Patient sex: M
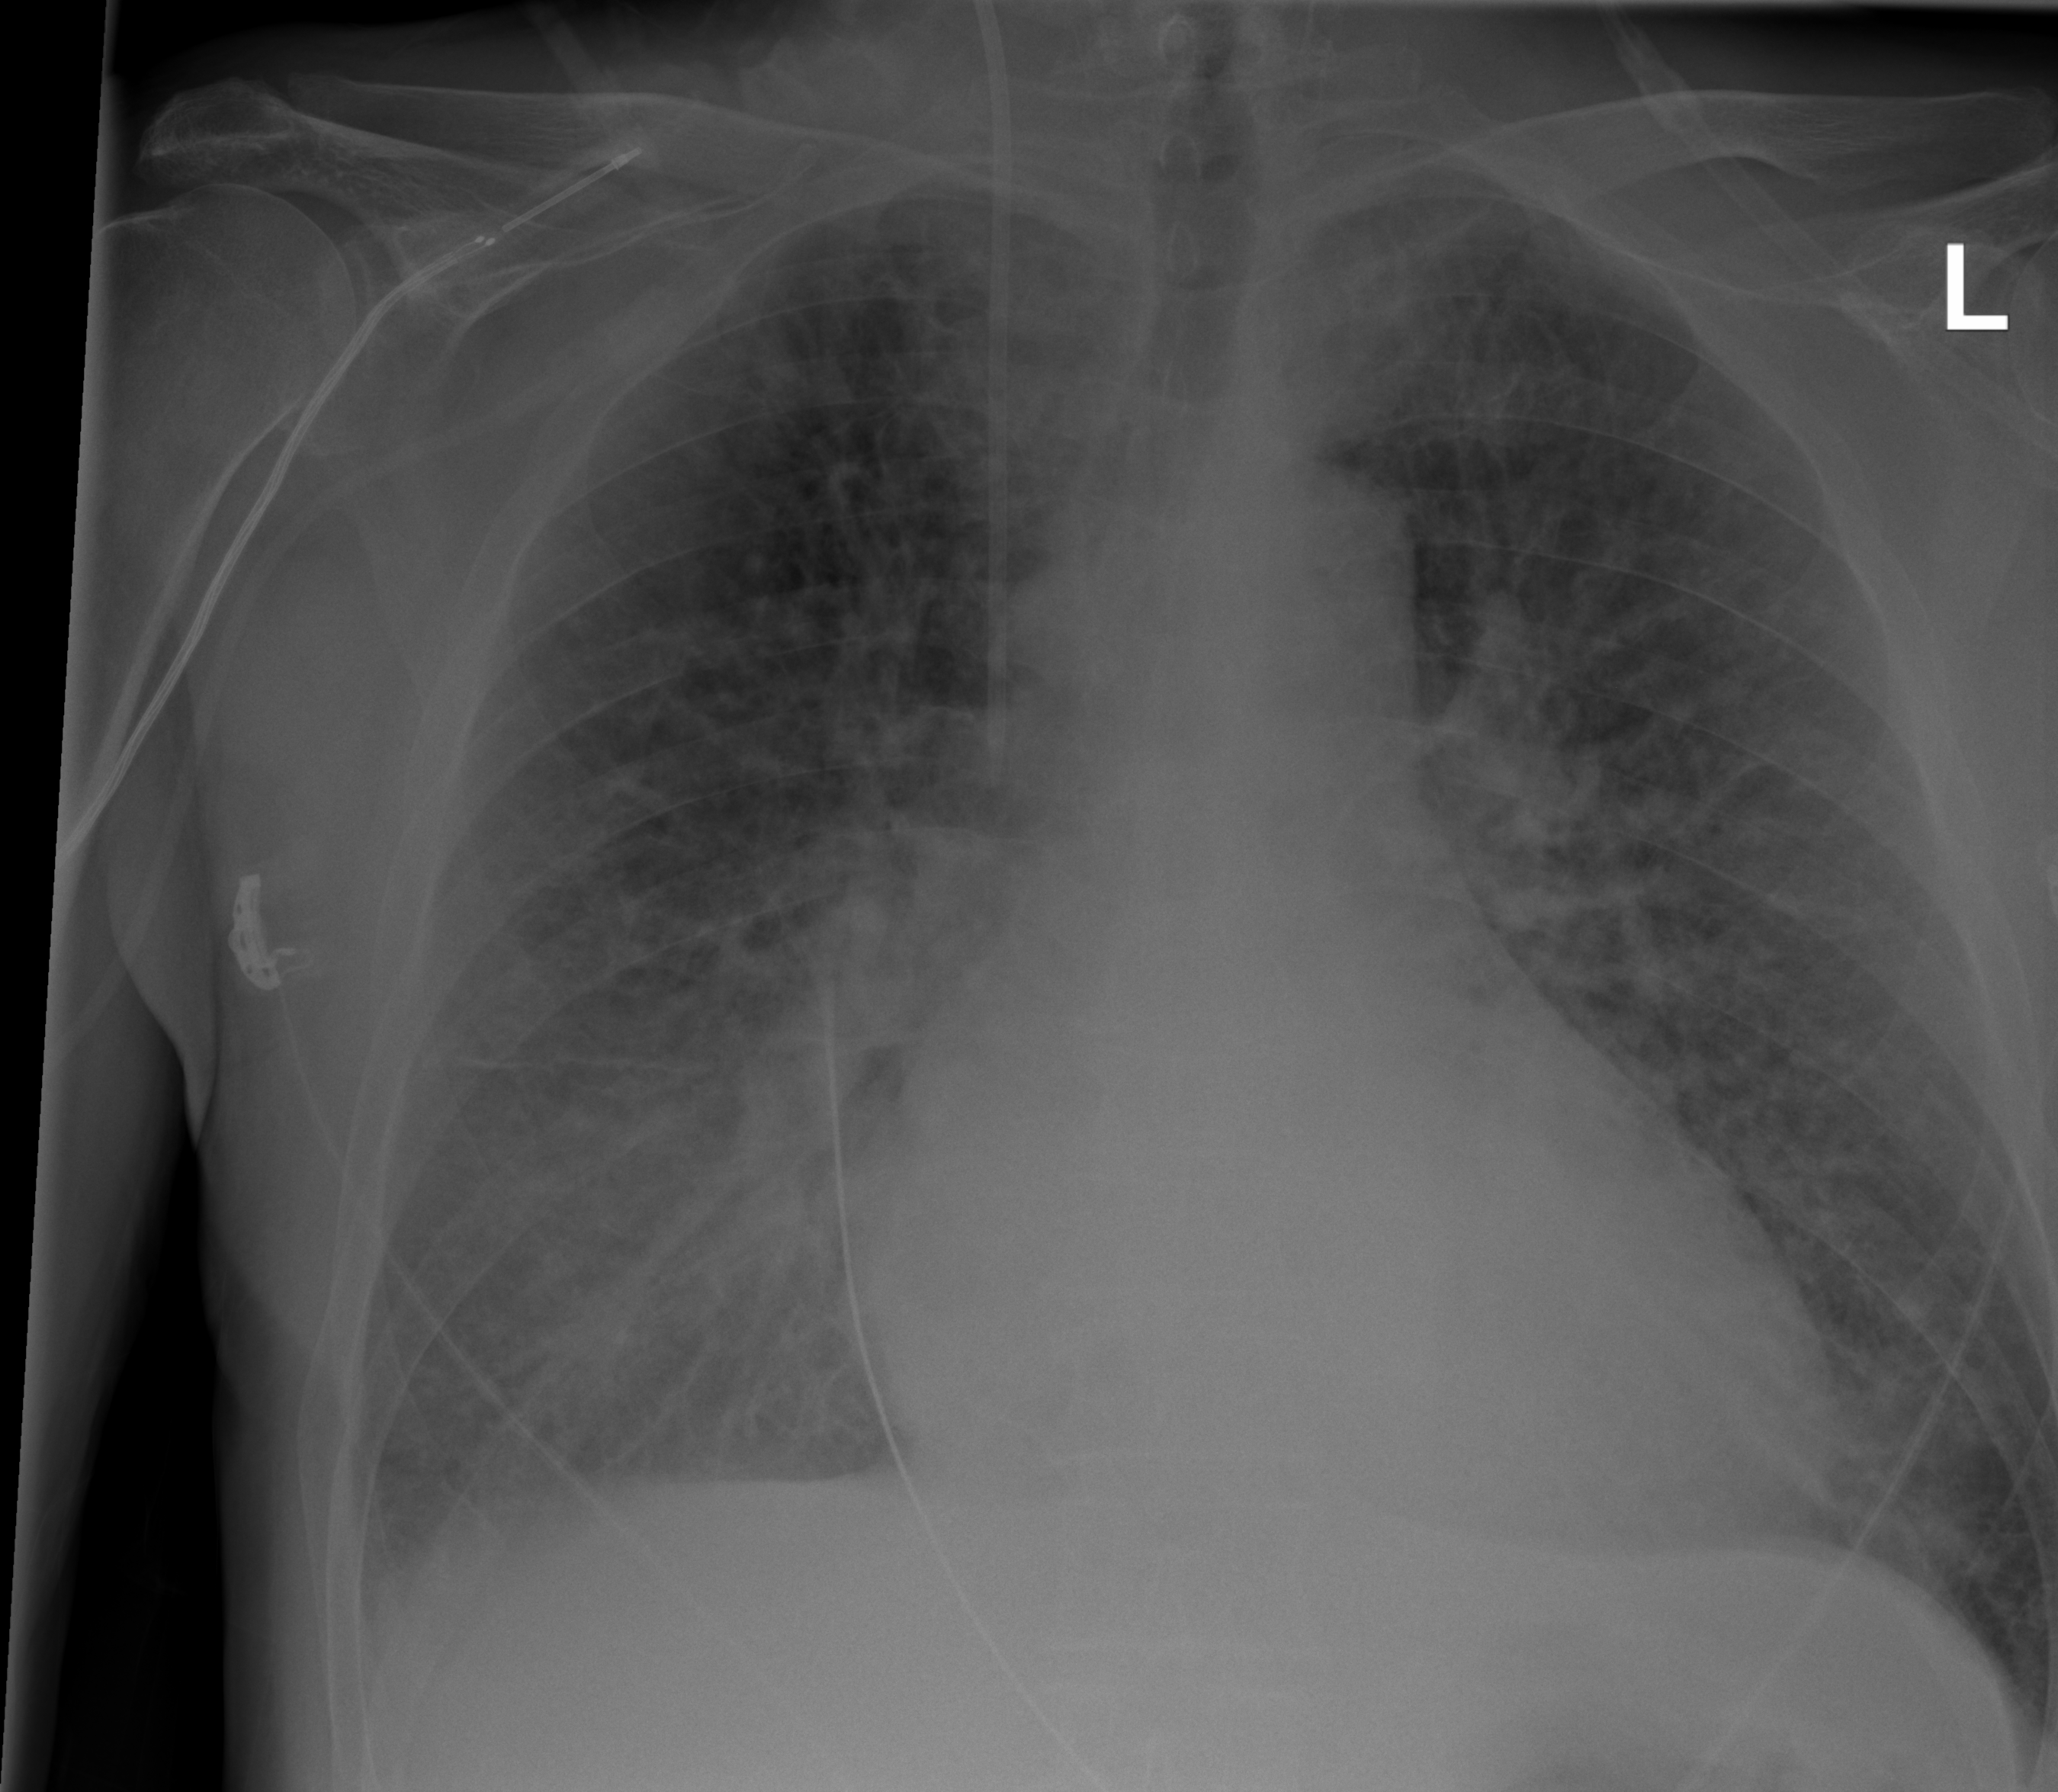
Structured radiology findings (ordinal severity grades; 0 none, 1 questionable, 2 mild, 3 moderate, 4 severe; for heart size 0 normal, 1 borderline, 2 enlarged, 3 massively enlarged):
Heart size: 2
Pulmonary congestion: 3
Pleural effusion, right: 2
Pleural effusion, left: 0
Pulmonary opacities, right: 3
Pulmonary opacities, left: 3
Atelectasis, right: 2
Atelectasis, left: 2